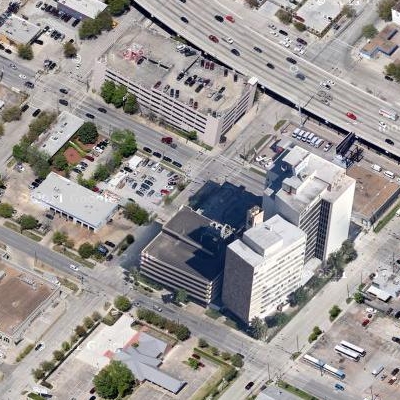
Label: cIndustry